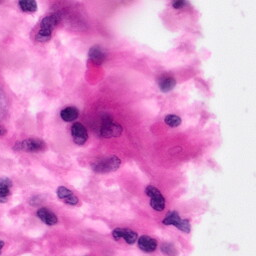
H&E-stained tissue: Pancreatic